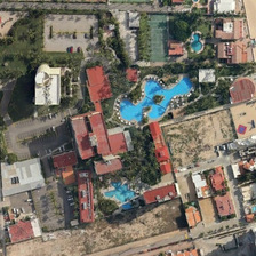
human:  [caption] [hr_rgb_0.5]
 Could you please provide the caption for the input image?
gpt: beside the swimming pool is a tree .

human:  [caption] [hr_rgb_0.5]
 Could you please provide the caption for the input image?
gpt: The scenery is beautiful.

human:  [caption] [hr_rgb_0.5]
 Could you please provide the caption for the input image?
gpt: the landscape is very nice resort.

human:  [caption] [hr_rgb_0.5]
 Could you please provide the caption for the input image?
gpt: The scenery is very beautiful resort.

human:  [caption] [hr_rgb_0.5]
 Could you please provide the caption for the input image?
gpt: beside the swimming pool is a tree .